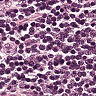
Metastatic tissue present: no